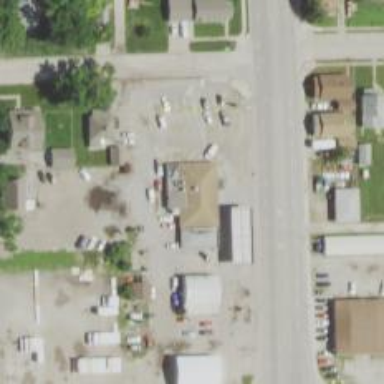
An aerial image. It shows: Convenience shop.